Question: Using VS2013 with Infragistics, is it possible to programmatically populate the without the need of a database? Searching the documentation on how to do this returns no avail, nor does a google search. Everything listed suggests using '.Items.Add();' Which is not available when trying. I have tried:

I apologize for the picture, but it's a more of a visual problem as the member method '.Items' does not exist, the same with using:
'SearchParams.' There is no member method for Items nor Add
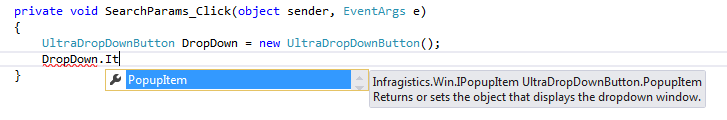
Answer: I think that it is possible, but you may have to do some work to get it to appear correctly.
Here is some sample code that I threw together real quick
'''
Panel panel = new Panel();
panel.Controls.Add(new Button() { Text = "Button 1" });
panel.Controls.Add(new Button() { Text = "Button 2" });
UltraPopupControlContainer container = new UltraPopupControlContainer();
container.PopupControl = panel;
ultraDropDownButton1.PopupItem = container;
'''
Here is a screenshot of the created form. Only 1 button is visible, so that's where you'll have to do some work to make sure it meets your requirements.

I found all the info necessary to throw that together on the infragistics site.
<URL> Docs
<URL> Docs
<URL>
The key information is from the second bullet point from the Usage guide. The example in the second link uses a tree as an example of adding an item to the button.
> Add a second control that will displayed when the drop-down button is
clicked. If the interface of the drop-down will consist of multiple
WinForms controls, you will want to use a container control such as a
Panel. (You may also want to add the contained controls to the
container at this point, constructing the interface that will be
displayed by the drop-down.) You can also use a non-container control
such as a or an as the drop-down.